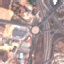
Land use / land cover class: Highway